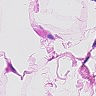
Metastatic tissue present: no